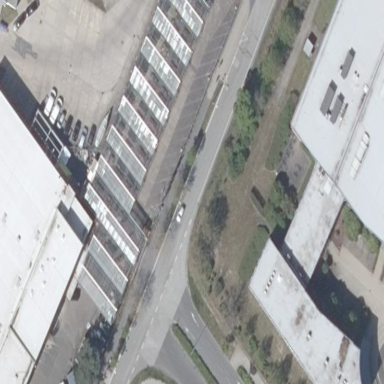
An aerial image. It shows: Glass rooftop.